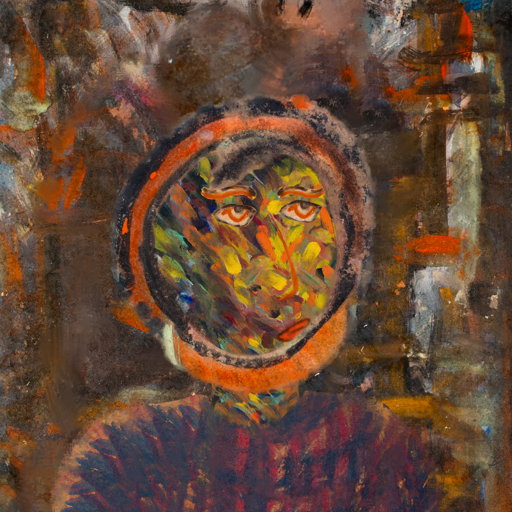
Background: GypsyQueen, Head And Neck Side: An_Impression, Face Side: Experience, Bust: In_The_Sun, Hair Side: Childish, Head Accessory: Blank, Second Necklace: Blank, Necklace: Blank, Baby: Blank